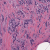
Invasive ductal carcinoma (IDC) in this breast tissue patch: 1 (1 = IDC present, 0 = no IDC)